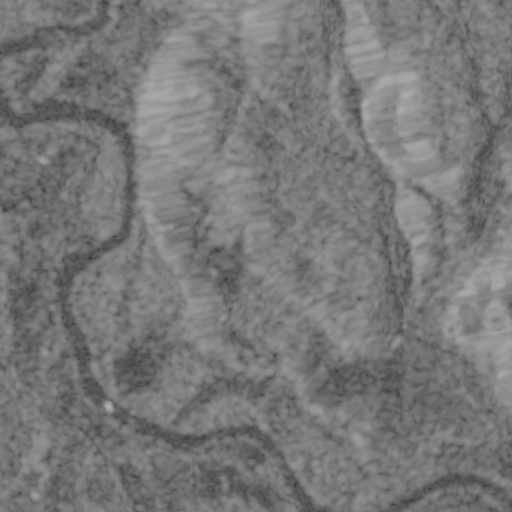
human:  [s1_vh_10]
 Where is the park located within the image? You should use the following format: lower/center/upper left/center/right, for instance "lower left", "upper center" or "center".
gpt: The park is located in the lower right of the image.
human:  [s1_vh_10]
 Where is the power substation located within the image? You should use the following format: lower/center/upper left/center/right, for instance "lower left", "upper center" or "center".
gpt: The power substation is located in the center left of the image.
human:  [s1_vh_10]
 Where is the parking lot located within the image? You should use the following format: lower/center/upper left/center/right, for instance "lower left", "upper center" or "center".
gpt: There is no parking lot in the image.

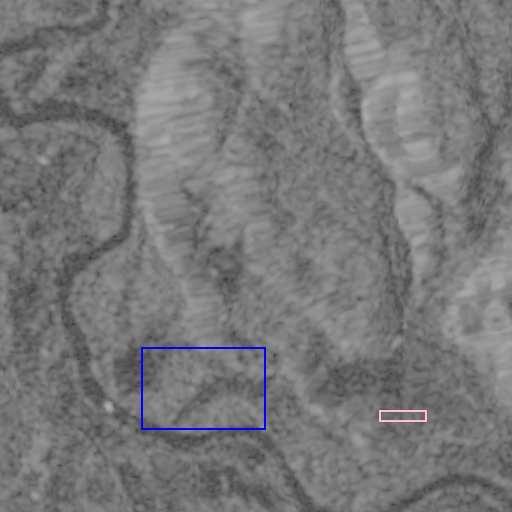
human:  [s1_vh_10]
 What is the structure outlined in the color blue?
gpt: The structure outlined in blue is a crop field.
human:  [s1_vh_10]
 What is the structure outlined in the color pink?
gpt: The structure outlined in pink is a park.
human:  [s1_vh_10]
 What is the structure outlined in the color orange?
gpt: There is no orange outline.